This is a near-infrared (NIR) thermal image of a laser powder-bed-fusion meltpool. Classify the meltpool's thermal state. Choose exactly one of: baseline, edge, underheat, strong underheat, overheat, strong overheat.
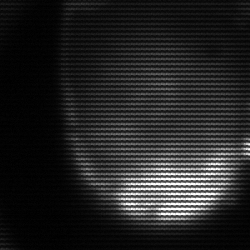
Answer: edge